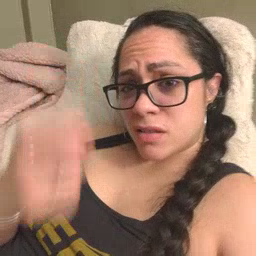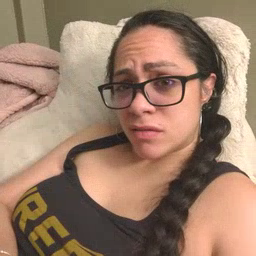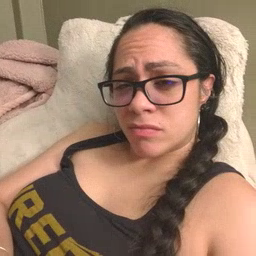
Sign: because